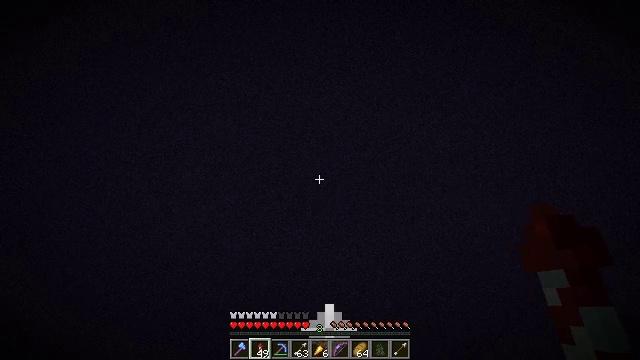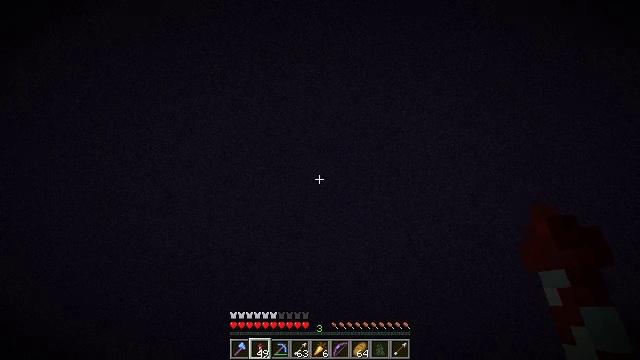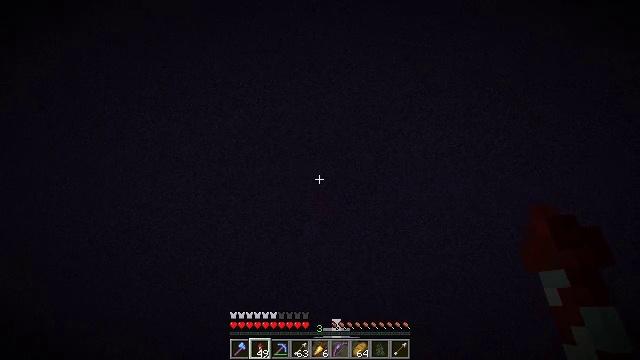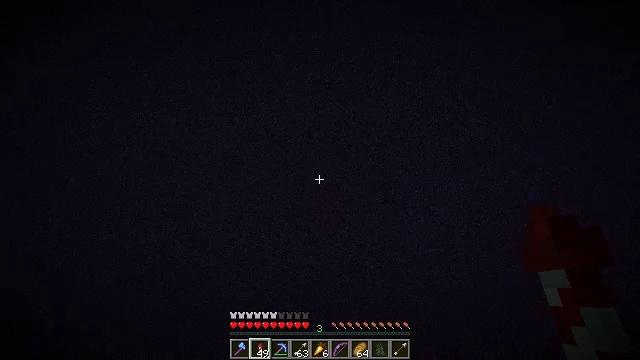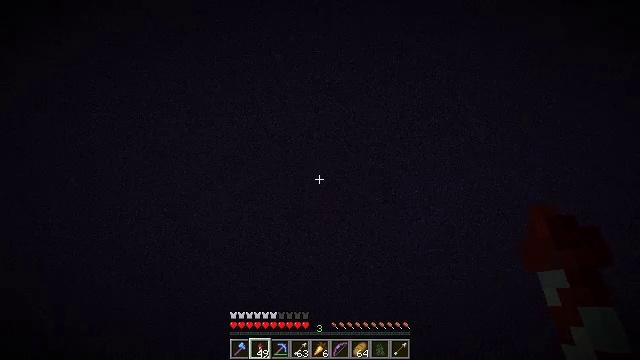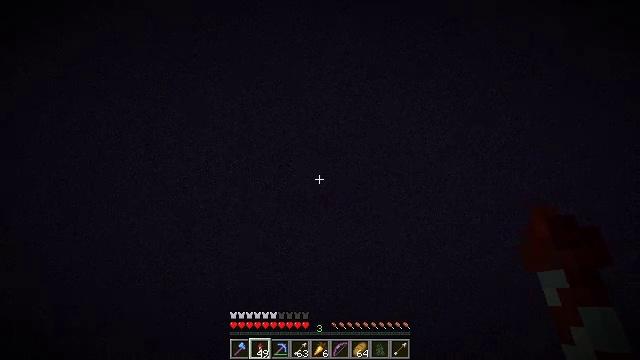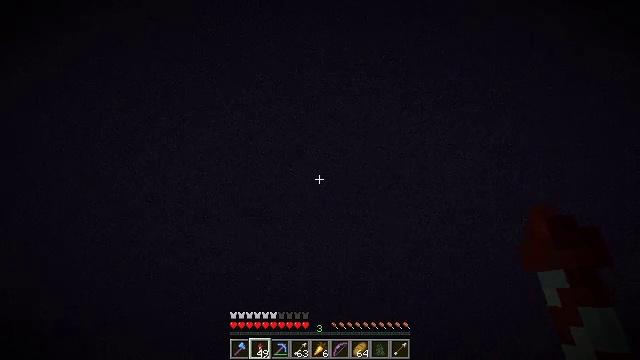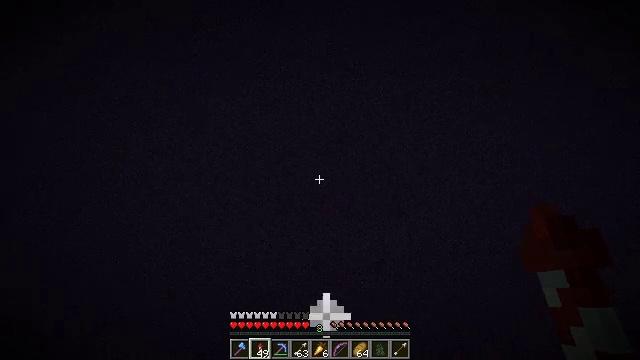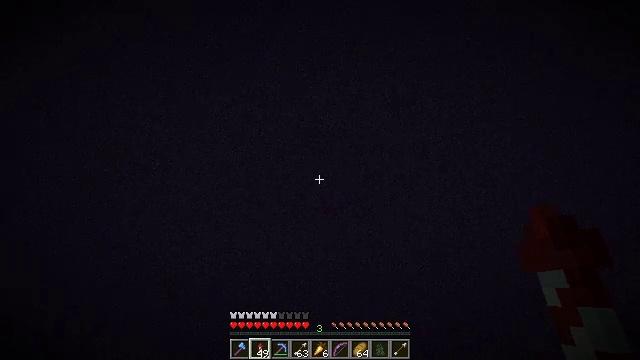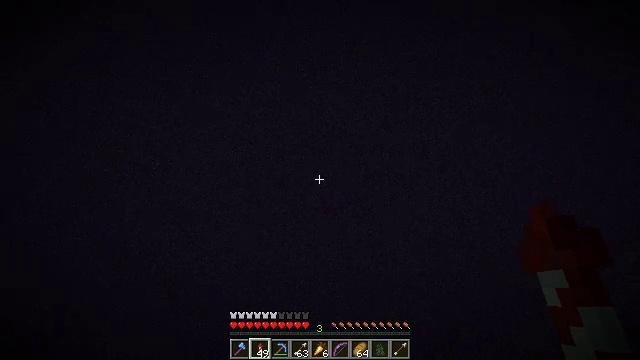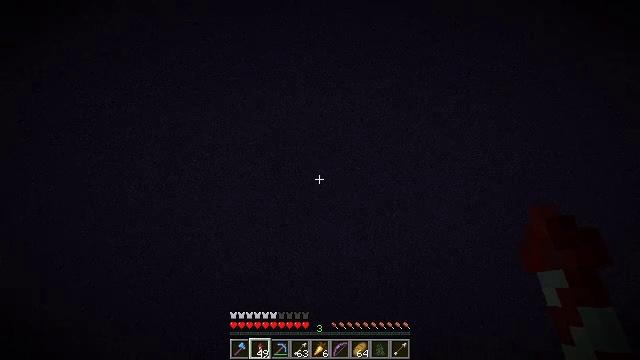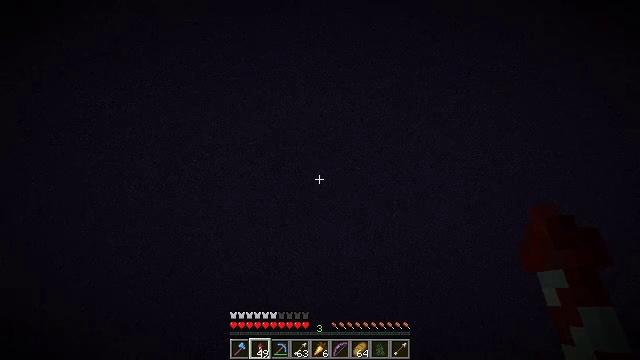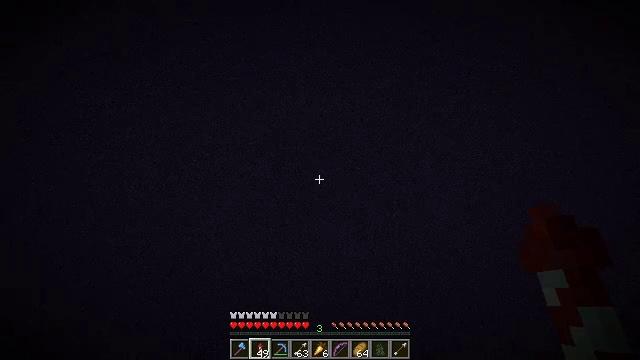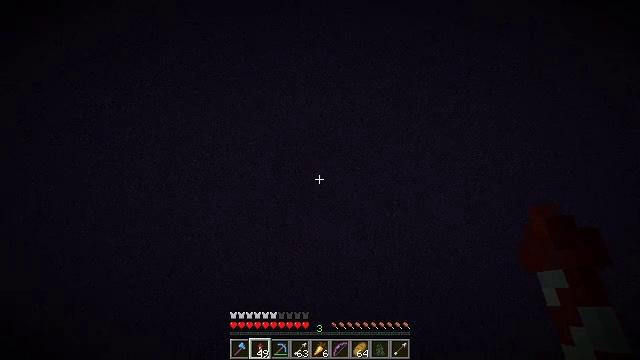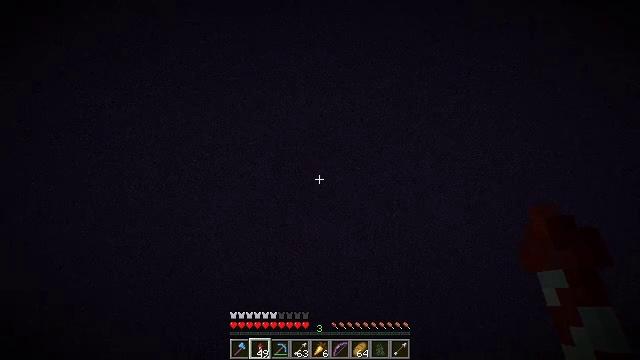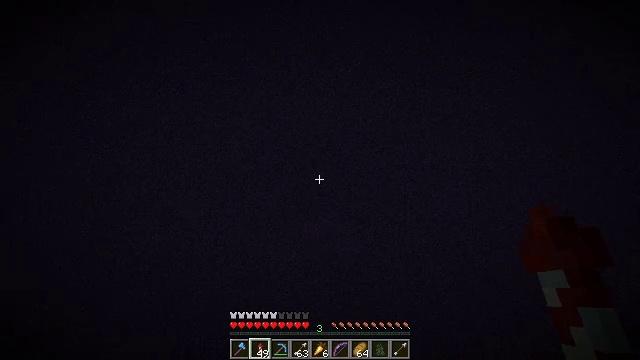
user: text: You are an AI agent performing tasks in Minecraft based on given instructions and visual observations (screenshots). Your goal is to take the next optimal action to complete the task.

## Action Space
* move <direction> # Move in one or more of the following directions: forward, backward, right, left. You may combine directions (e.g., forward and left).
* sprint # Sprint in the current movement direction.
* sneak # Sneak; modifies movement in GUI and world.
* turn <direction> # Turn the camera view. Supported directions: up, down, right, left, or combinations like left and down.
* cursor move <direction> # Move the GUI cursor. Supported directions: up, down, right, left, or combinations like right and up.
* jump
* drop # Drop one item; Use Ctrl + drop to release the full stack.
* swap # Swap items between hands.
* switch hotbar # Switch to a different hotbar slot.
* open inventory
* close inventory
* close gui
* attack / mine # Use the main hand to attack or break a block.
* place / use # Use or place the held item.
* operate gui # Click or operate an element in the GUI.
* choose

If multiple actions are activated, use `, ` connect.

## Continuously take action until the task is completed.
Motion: motion action
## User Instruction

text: Drop a firework rocket.
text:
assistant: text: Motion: move forward, sprint, turn left and down, jump
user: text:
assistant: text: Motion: move forward, sprint, turn left, jump
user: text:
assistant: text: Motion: move forward, sprint, turn left, jump
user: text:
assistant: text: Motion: move forward, sprint, jump
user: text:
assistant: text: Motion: move forward, sprint, jump
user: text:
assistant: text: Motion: move forward, sprint, jump
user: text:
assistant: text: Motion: move forward, sprint, jump
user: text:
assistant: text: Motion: move forward, sprint, jump
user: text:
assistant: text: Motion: move forward, sprint, jump
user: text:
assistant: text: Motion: move forward, sprint, jump
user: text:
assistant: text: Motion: move forward, sprint, jump
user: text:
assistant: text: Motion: move forward, sprint, jump
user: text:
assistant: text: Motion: move forward, sprint, jump
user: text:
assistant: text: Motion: move forward, sprint, jump
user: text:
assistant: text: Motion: move forward, sprint, jump
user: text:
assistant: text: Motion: move forward, sprint, jump
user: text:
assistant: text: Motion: move forward, sprint, turn up, jump
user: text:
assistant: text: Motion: move forward, sprint, turn left and up, jump
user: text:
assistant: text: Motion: move forward, sprint, jump
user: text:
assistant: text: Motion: move forward, sprint, jump
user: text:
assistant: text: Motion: move forward, sprint, turn up, jump
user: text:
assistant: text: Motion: move forward, sprint, turn left and up, jump
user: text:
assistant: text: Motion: move forward, sprint, turn left and up, jump
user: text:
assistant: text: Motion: move forward, sprint, turn left and up, jump
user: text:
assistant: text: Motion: move forward, sprint, turn left and up, jump
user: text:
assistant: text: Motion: move forward, sprint, turn left and up, jump
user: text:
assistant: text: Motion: move forward, sprint, turn up, jump
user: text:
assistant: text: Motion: move forward, sprint, turn up, jump
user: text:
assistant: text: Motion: move forward, sprint, turn up, jump
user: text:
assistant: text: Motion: move forward, sprint, turn up, jump